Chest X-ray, PA view. Patient: 47 years old, sex F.
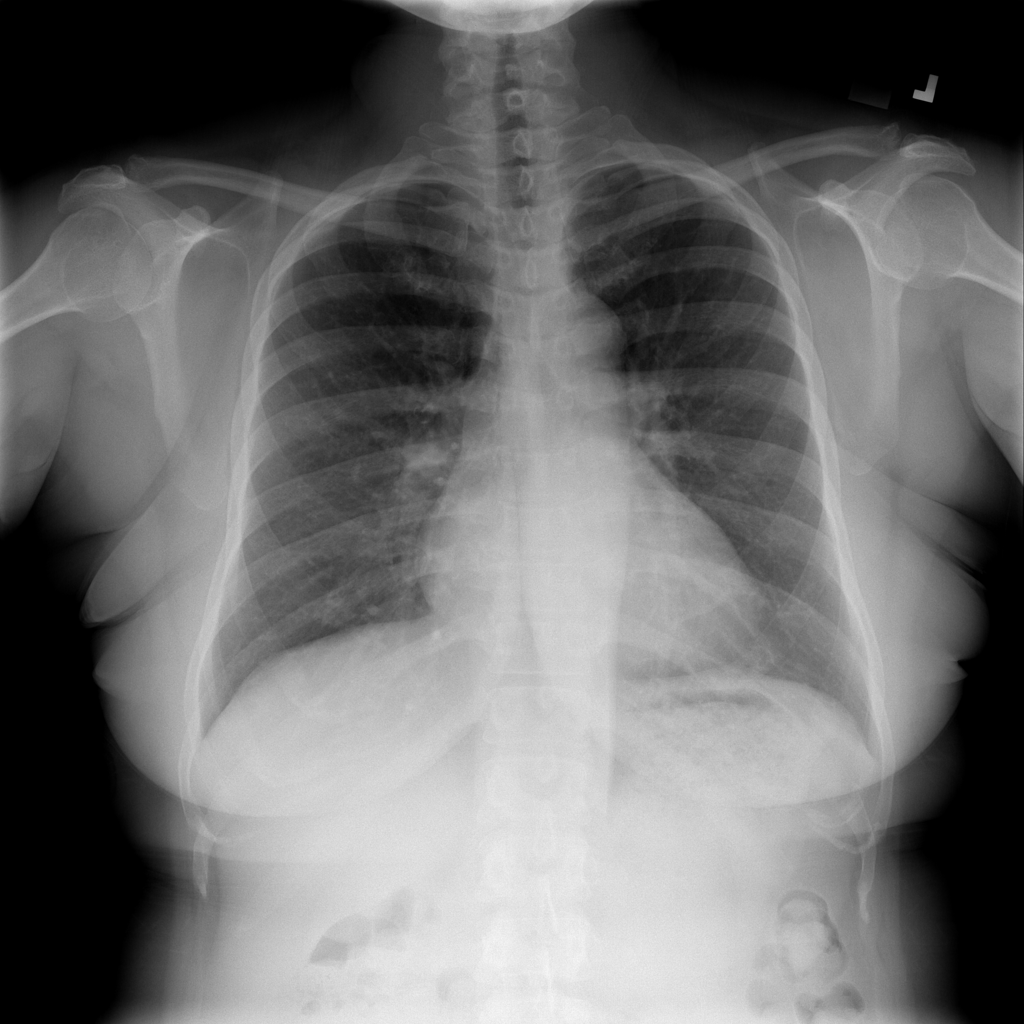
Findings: No Finding